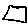
Label: square